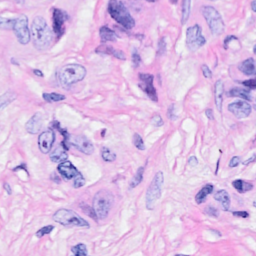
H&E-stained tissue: Breast